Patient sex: M
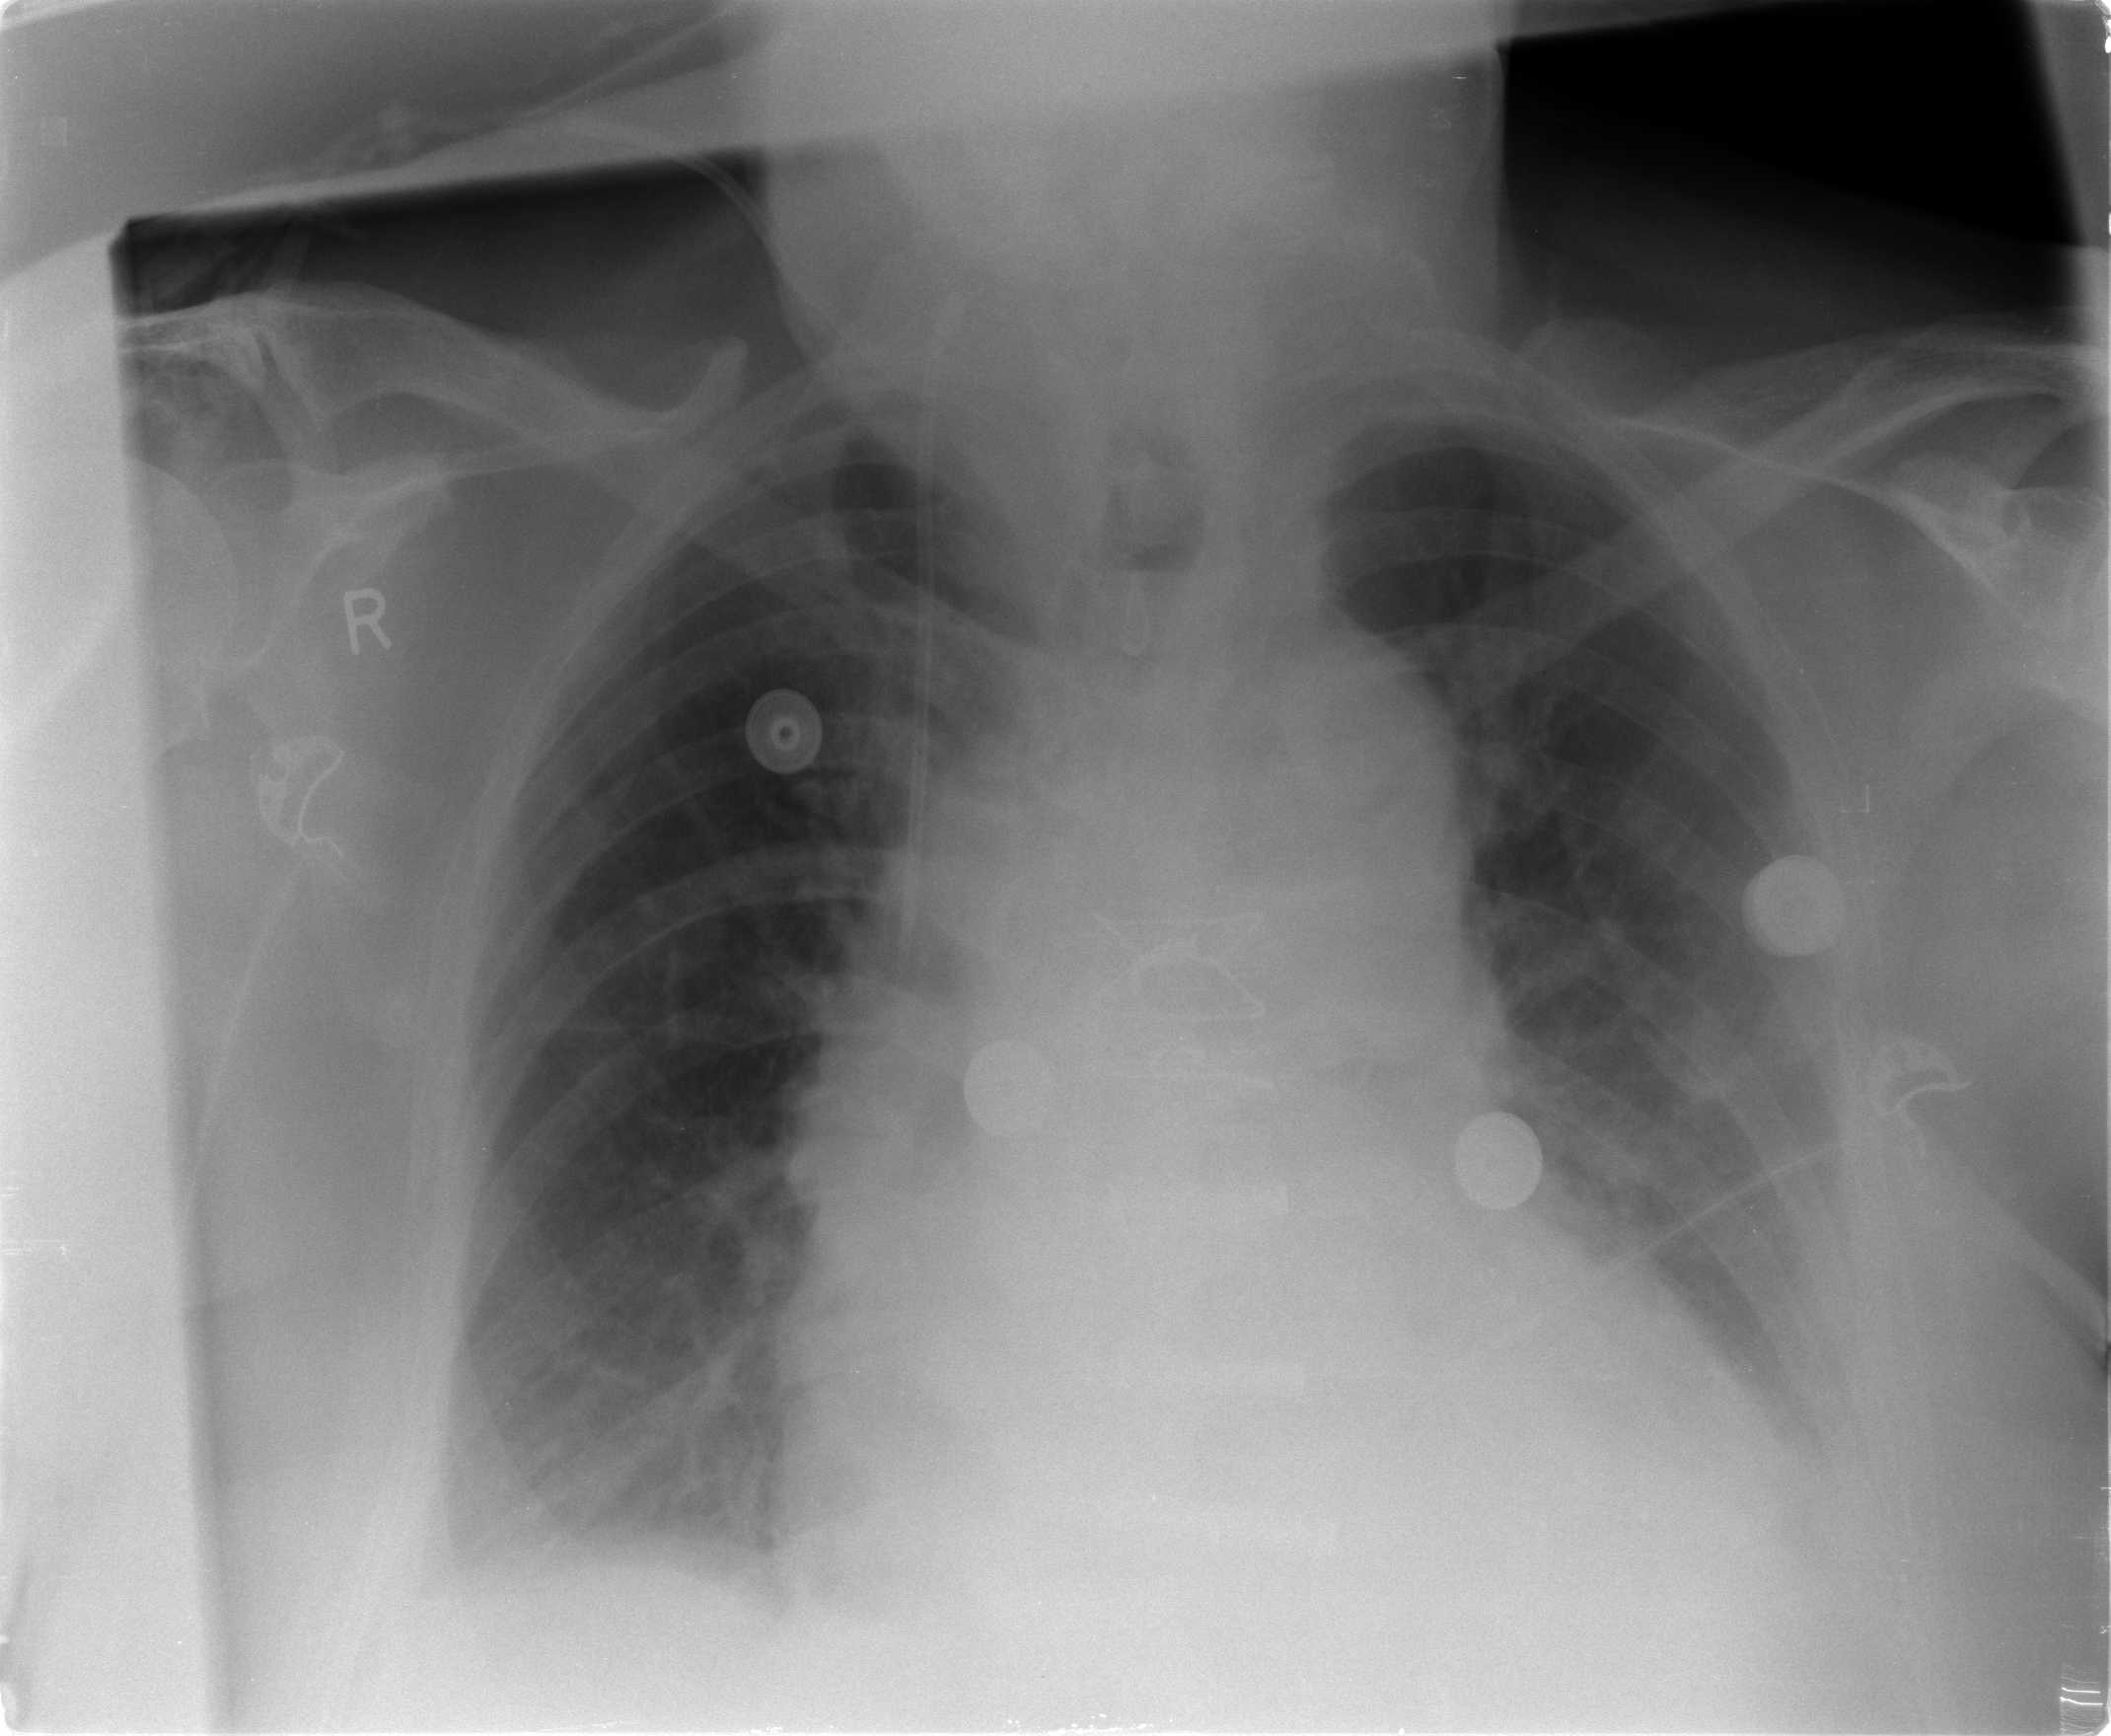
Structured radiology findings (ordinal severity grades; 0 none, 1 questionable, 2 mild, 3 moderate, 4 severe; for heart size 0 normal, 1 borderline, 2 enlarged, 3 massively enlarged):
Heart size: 2
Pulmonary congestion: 1
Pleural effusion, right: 1
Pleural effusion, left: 2
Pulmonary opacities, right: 0
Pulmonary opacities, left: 0
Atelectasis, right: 2
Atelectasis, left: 2